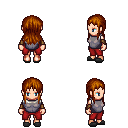
a pixel art fantasy rpg character, female body template, human, light skin, steel chest armor, red pants, brunette unkempt hairstyle, leather bracers, gray slippers, four views (front, back, left, right), 2x2 character sprite sheet, small pixel art, hard edges, no anti-aliasing